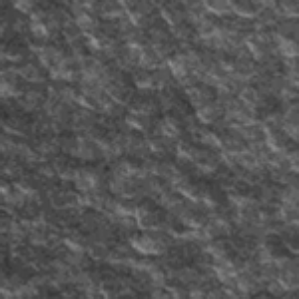
Label: frost